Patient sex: M
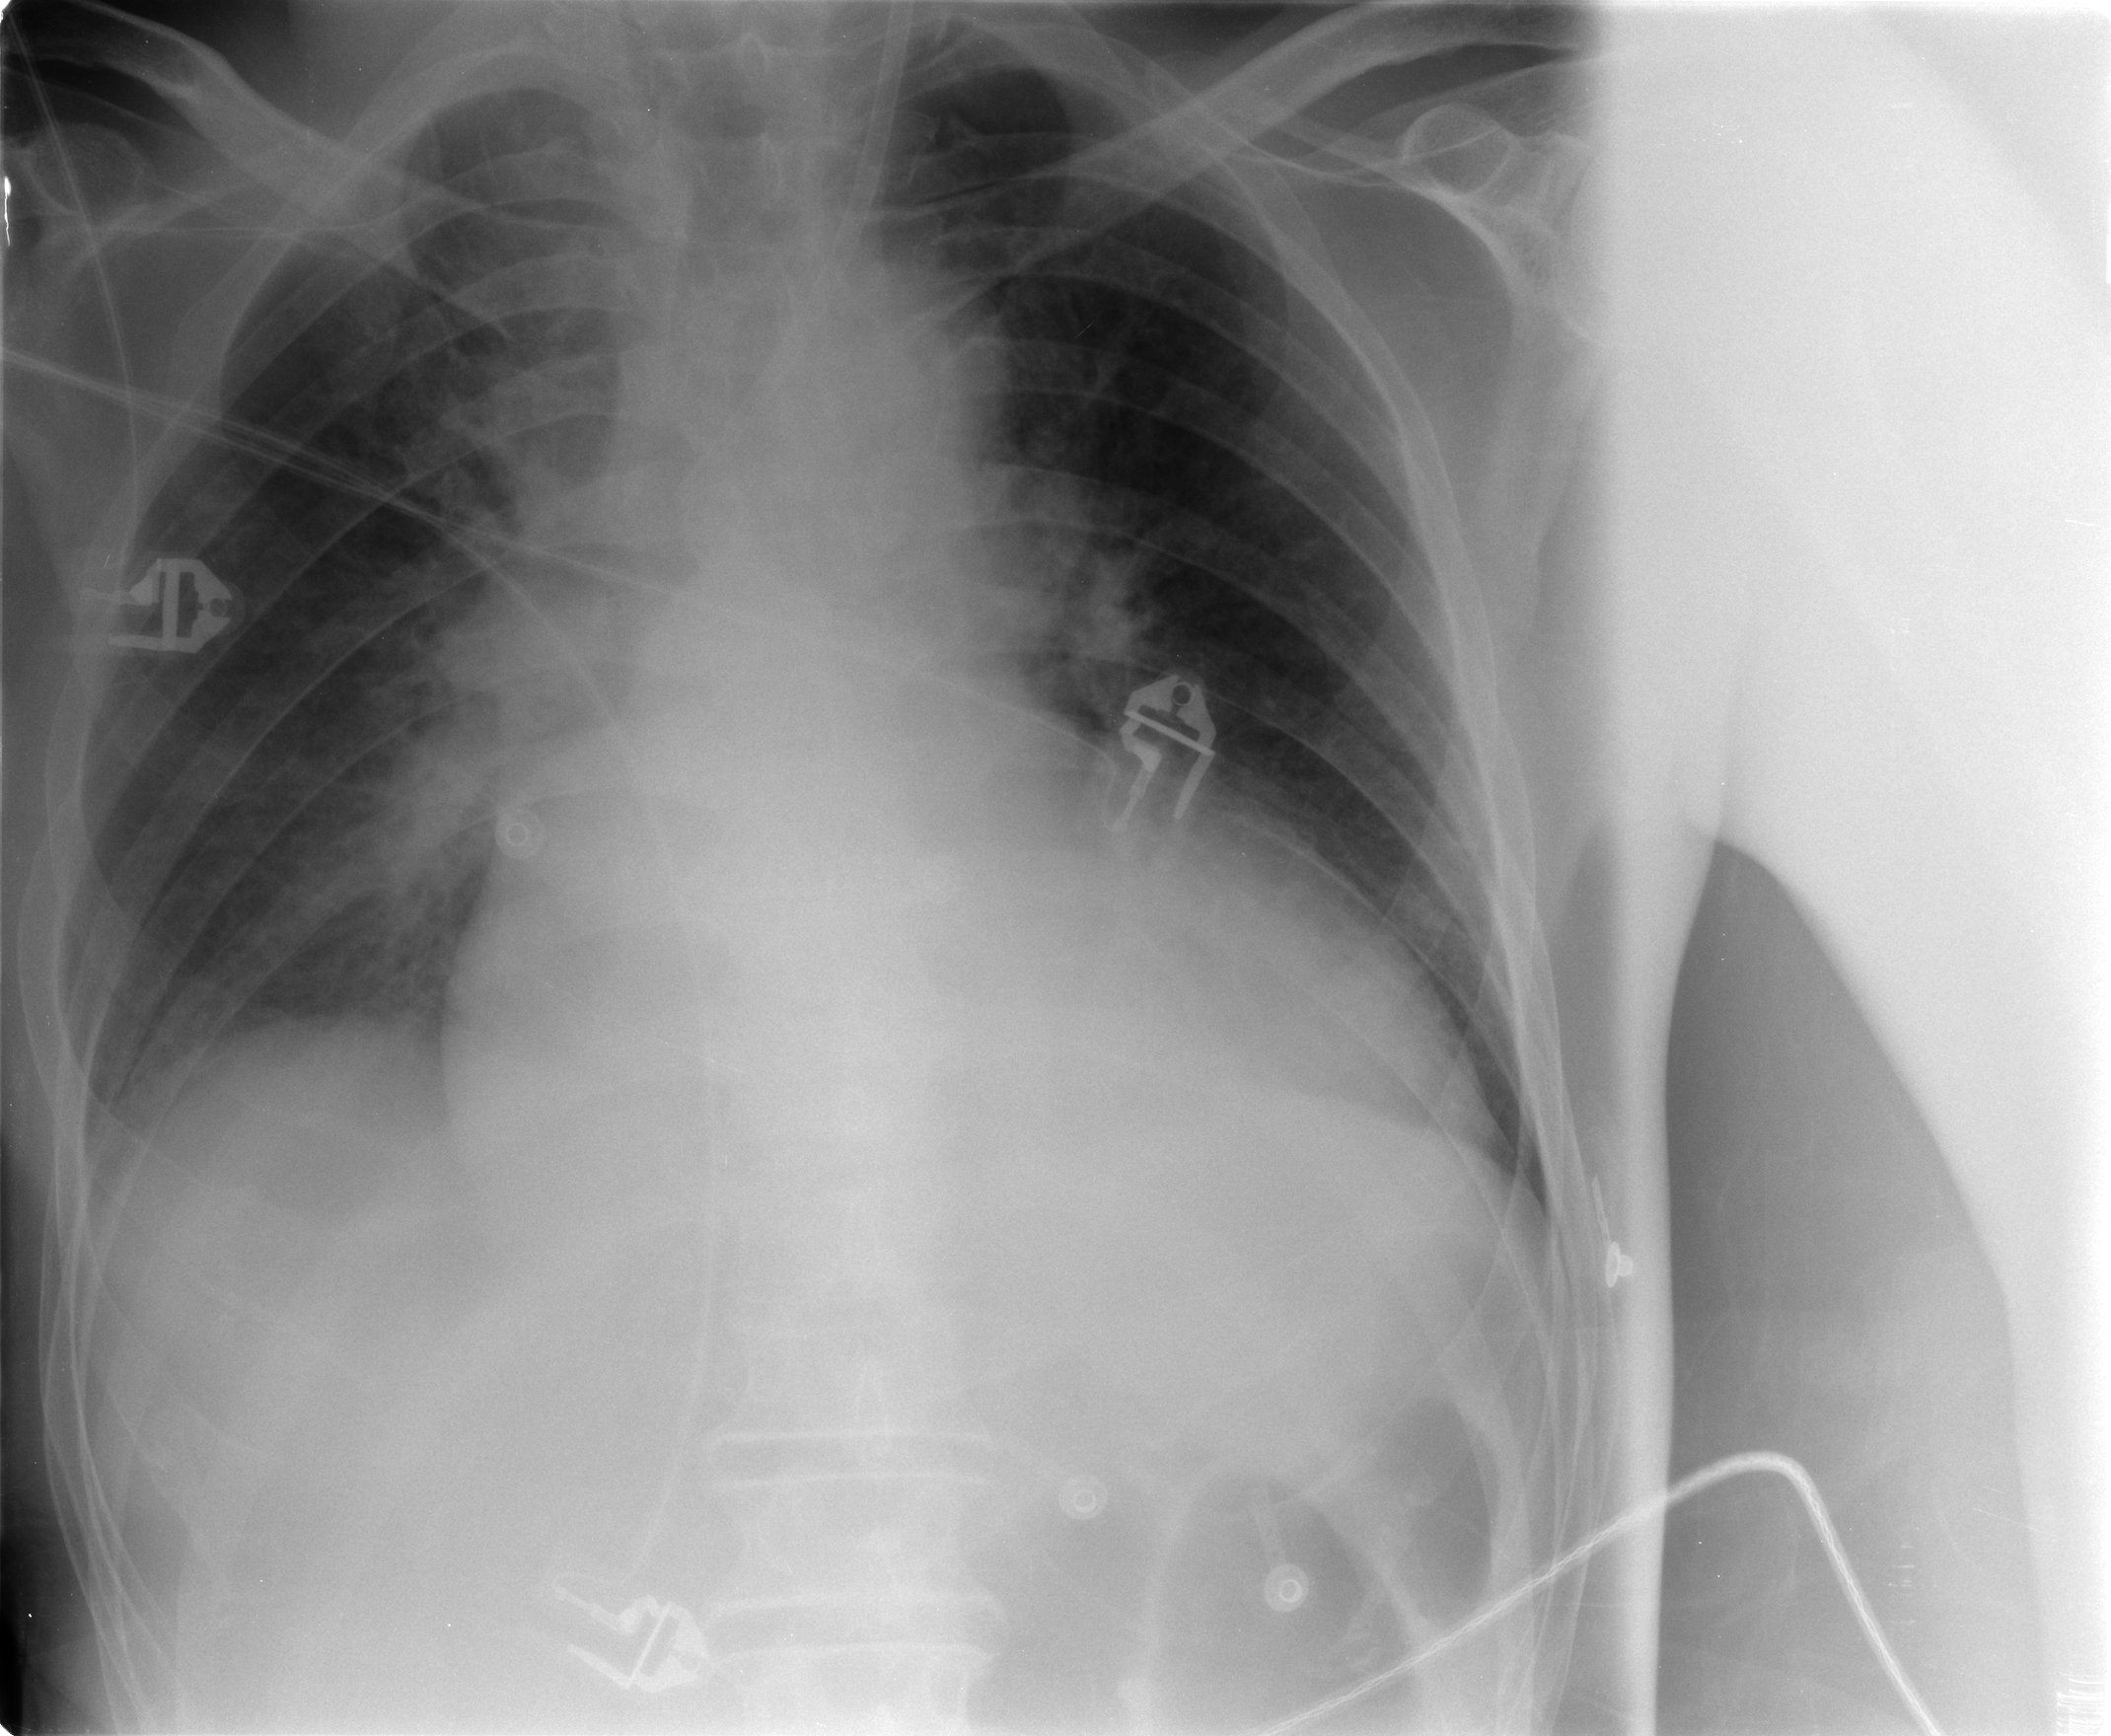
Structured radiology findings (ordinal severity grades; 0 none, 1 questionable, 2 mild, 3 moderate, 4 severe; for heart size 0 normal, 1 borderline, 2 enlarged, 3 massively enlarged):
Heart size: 2
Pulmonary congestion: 3
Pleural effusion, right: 0
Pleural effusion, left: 0
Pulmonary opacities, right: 0
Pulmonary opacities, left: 0
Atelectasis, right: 2
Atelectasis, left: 1